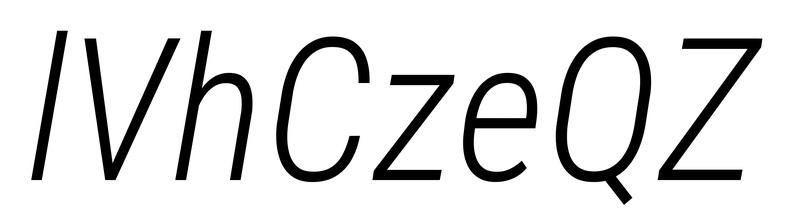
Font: Roboto-Italic_Condensed_Light_Italic